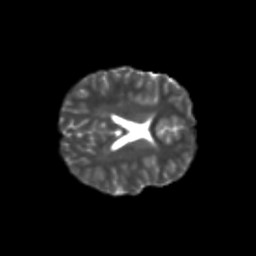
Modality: T2w
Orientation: axial
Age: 12
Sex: female
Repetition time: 9.5 s
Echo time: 0.089 s